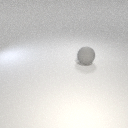
large gray rubber sphere